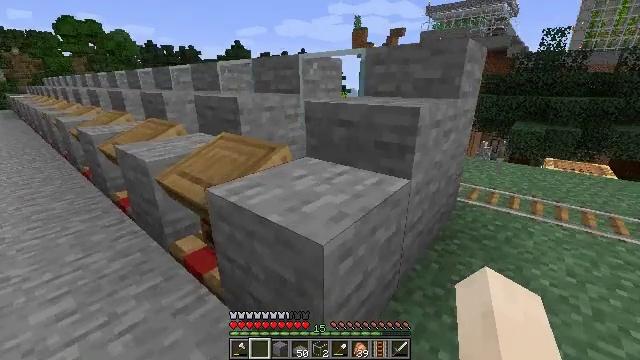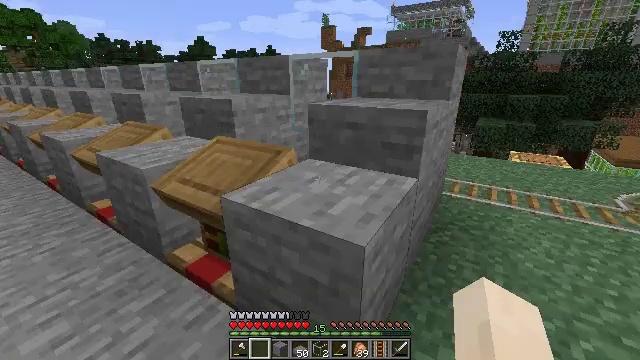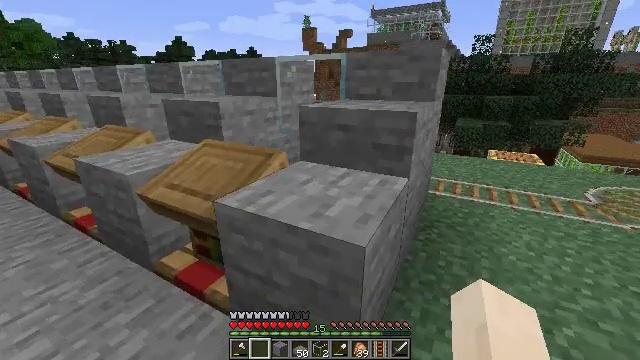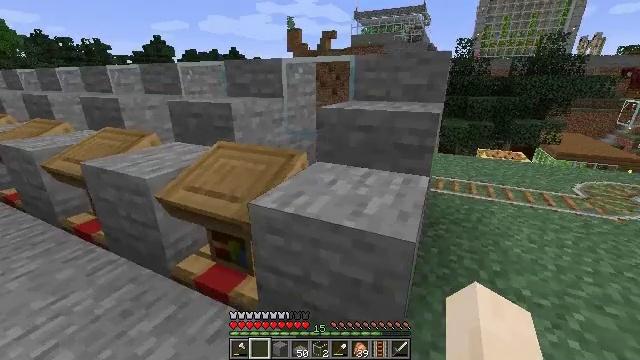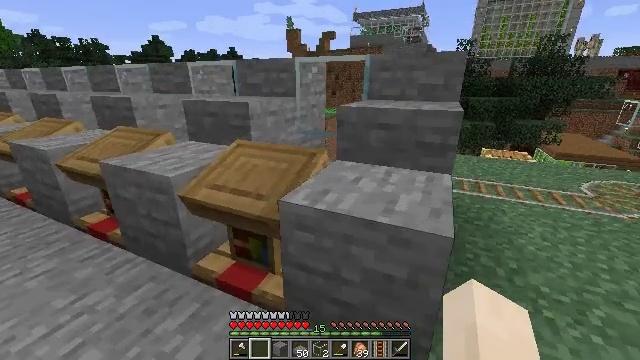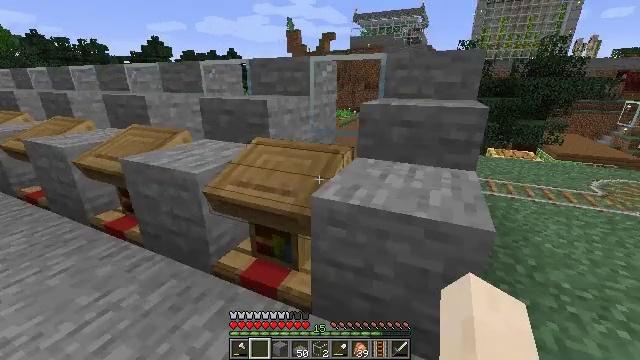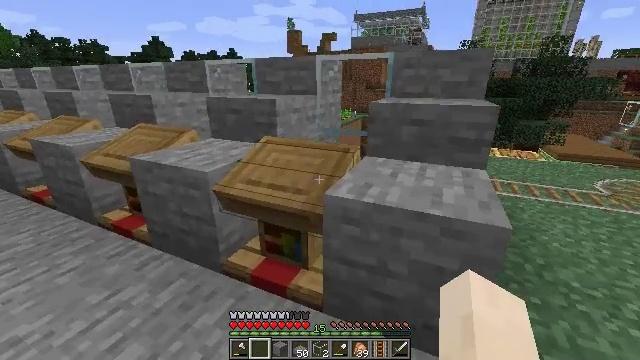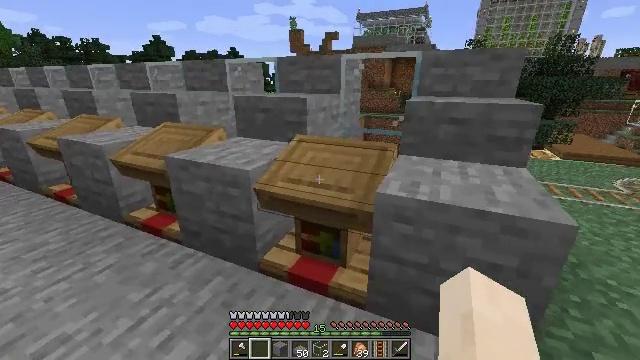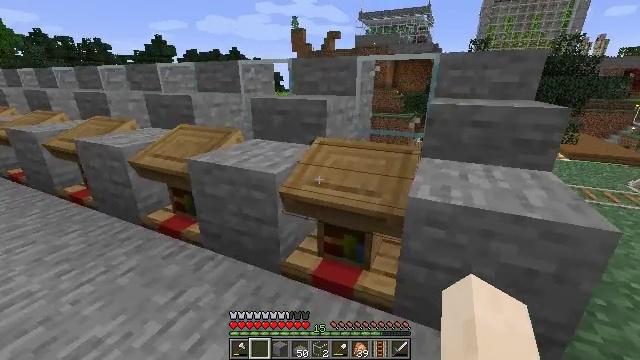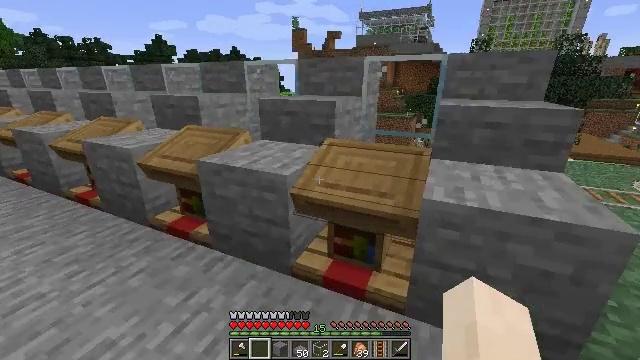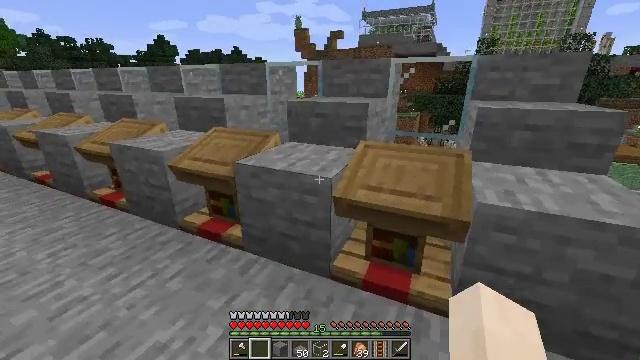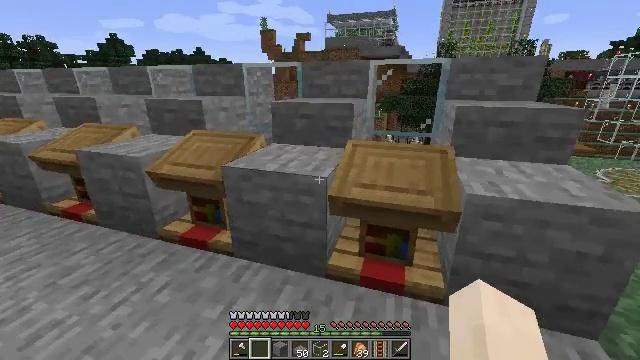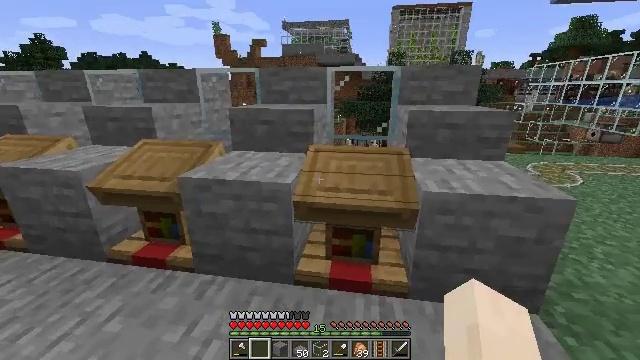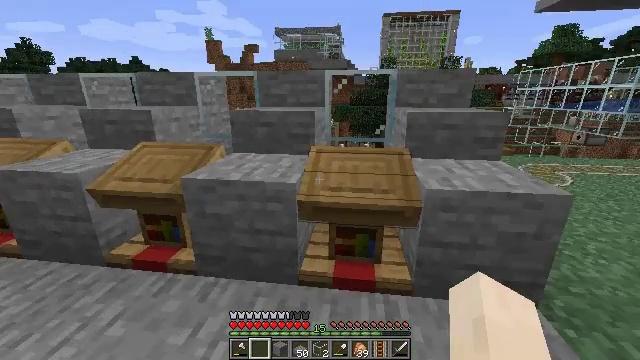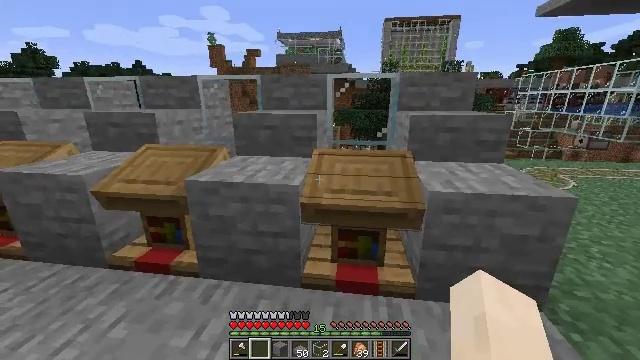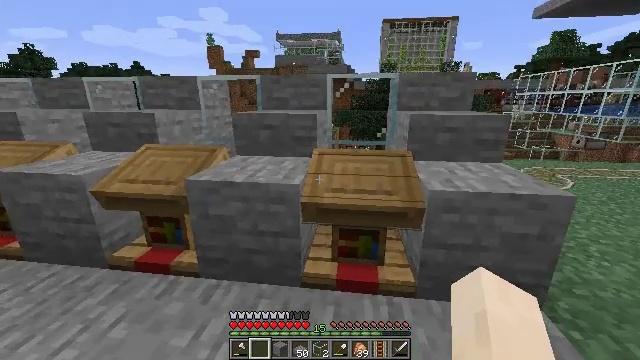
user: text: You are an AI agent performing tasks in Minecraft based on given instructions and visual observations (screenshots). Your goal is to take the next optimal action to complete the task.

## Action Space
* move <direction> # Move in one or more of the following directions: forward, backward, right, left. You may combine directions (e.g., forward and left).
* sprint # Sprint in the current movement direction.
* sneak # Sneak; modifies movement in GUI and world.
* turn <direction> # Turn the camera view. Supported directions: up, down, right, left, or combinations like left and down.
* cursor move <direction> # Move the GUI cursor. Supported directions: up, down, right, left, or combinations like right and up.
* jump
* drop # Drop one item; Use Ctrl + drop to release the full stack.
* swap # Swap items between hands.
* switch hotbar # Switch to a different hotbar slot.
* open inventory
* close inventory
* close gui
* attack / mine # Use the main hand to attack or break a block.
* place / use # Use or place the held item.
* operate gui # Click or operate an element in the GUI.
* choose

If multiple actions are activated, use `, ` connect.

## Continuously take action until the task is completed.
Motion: motion action
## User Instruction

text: Gather the rail for future use.
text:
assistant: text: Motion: move left, turn right
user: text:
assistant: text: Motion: move left, turn right
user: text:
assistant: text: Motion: move left, turn right
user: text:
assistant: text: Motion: move left
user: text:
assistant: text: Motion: move left
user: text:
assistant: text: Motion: move left
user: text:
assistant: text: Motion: move left
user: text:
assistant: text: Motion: move left
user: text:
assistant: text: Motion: move left
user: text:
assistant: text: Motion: move left
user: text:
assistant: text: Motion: turn right
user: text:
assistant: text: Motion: turn right and up
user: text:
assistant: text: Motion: turn right
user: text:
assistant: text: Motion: no_op
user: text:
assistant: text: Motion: no_op
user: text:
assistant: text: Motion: turn right
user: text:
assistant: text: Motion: turn right
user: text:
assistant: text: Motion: turn right
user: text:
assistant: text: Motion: no_op
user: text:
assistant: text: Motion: turn right
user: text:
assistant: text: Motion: move forward, turn right
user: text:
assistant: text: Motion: move forward and move right, turn right
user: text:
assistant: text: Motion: move forward and move right, turn right
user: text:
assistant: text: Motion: move forward and move right, turn right and up
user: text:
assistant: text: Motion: move forward and move right, turn up
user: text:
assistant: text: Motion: move forward and move right, turn up
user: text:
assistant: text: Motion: move forward and move right
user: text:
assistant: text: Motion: move forward and move right
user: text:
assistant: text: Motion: move forward and move right, sprint
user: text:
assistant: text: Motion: move forward and move right, sprint, turn left